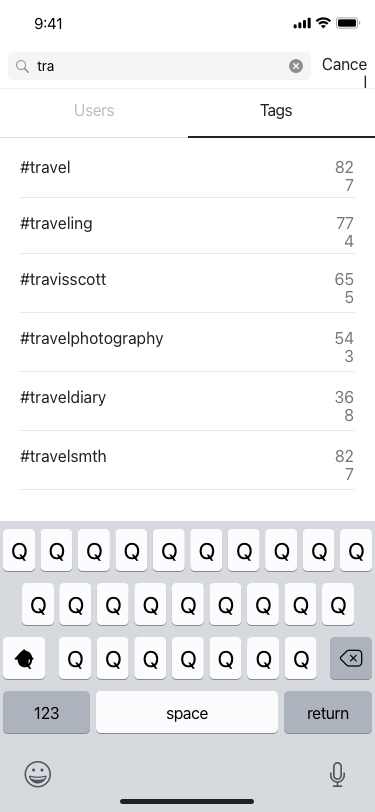
Text in this UI design:
#travelsmth
827
#traveldiary
368
#travelphotography
543
#travisscott
655
#traveling
774
#travel
827
Done
space
123
M
N
B
V
C
X
Z
L
K
J
H
G
F
D
S
A
P
O
I
U
Y
T
R
E
W
Q